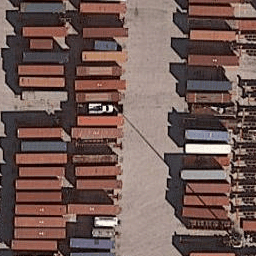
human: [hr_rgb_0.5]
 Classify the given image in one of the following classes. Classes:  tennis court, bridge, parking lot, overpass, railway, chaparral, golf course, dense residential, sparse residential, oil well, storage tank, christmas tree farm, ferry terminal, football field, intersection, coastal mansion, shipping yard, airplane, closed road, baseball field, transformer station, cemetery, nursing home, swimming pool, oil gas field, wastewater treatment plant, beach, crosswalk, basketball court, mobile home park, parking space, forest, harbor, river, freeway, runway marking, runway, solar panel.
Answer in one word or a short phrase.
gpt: shipping yard